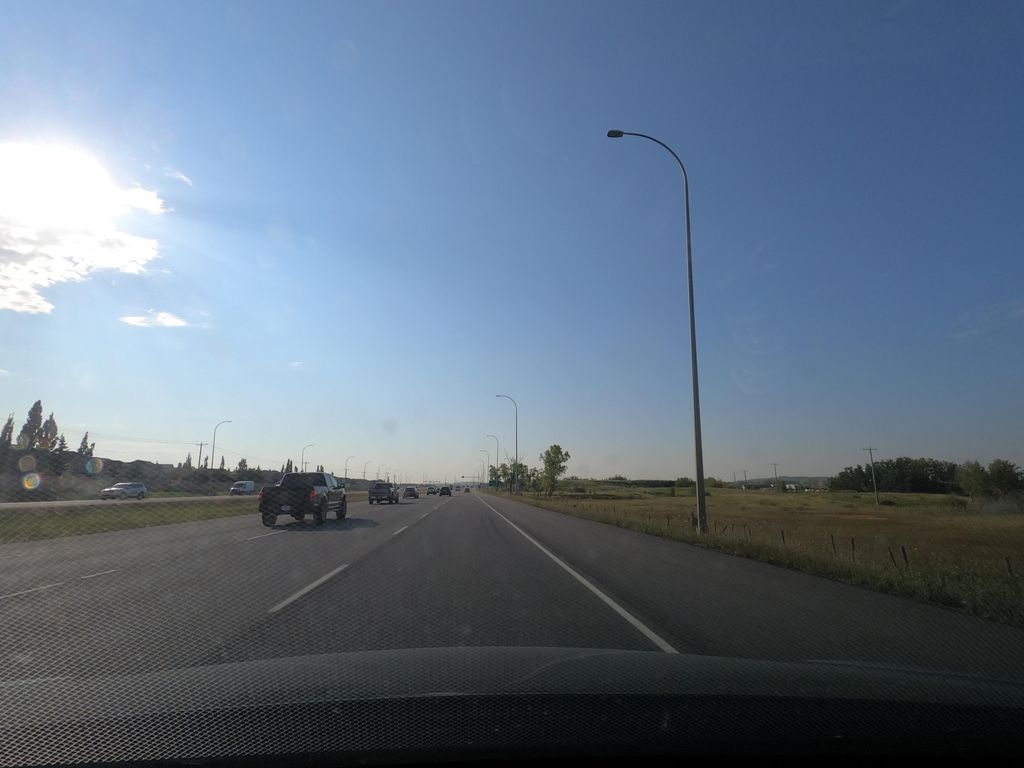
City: calgary